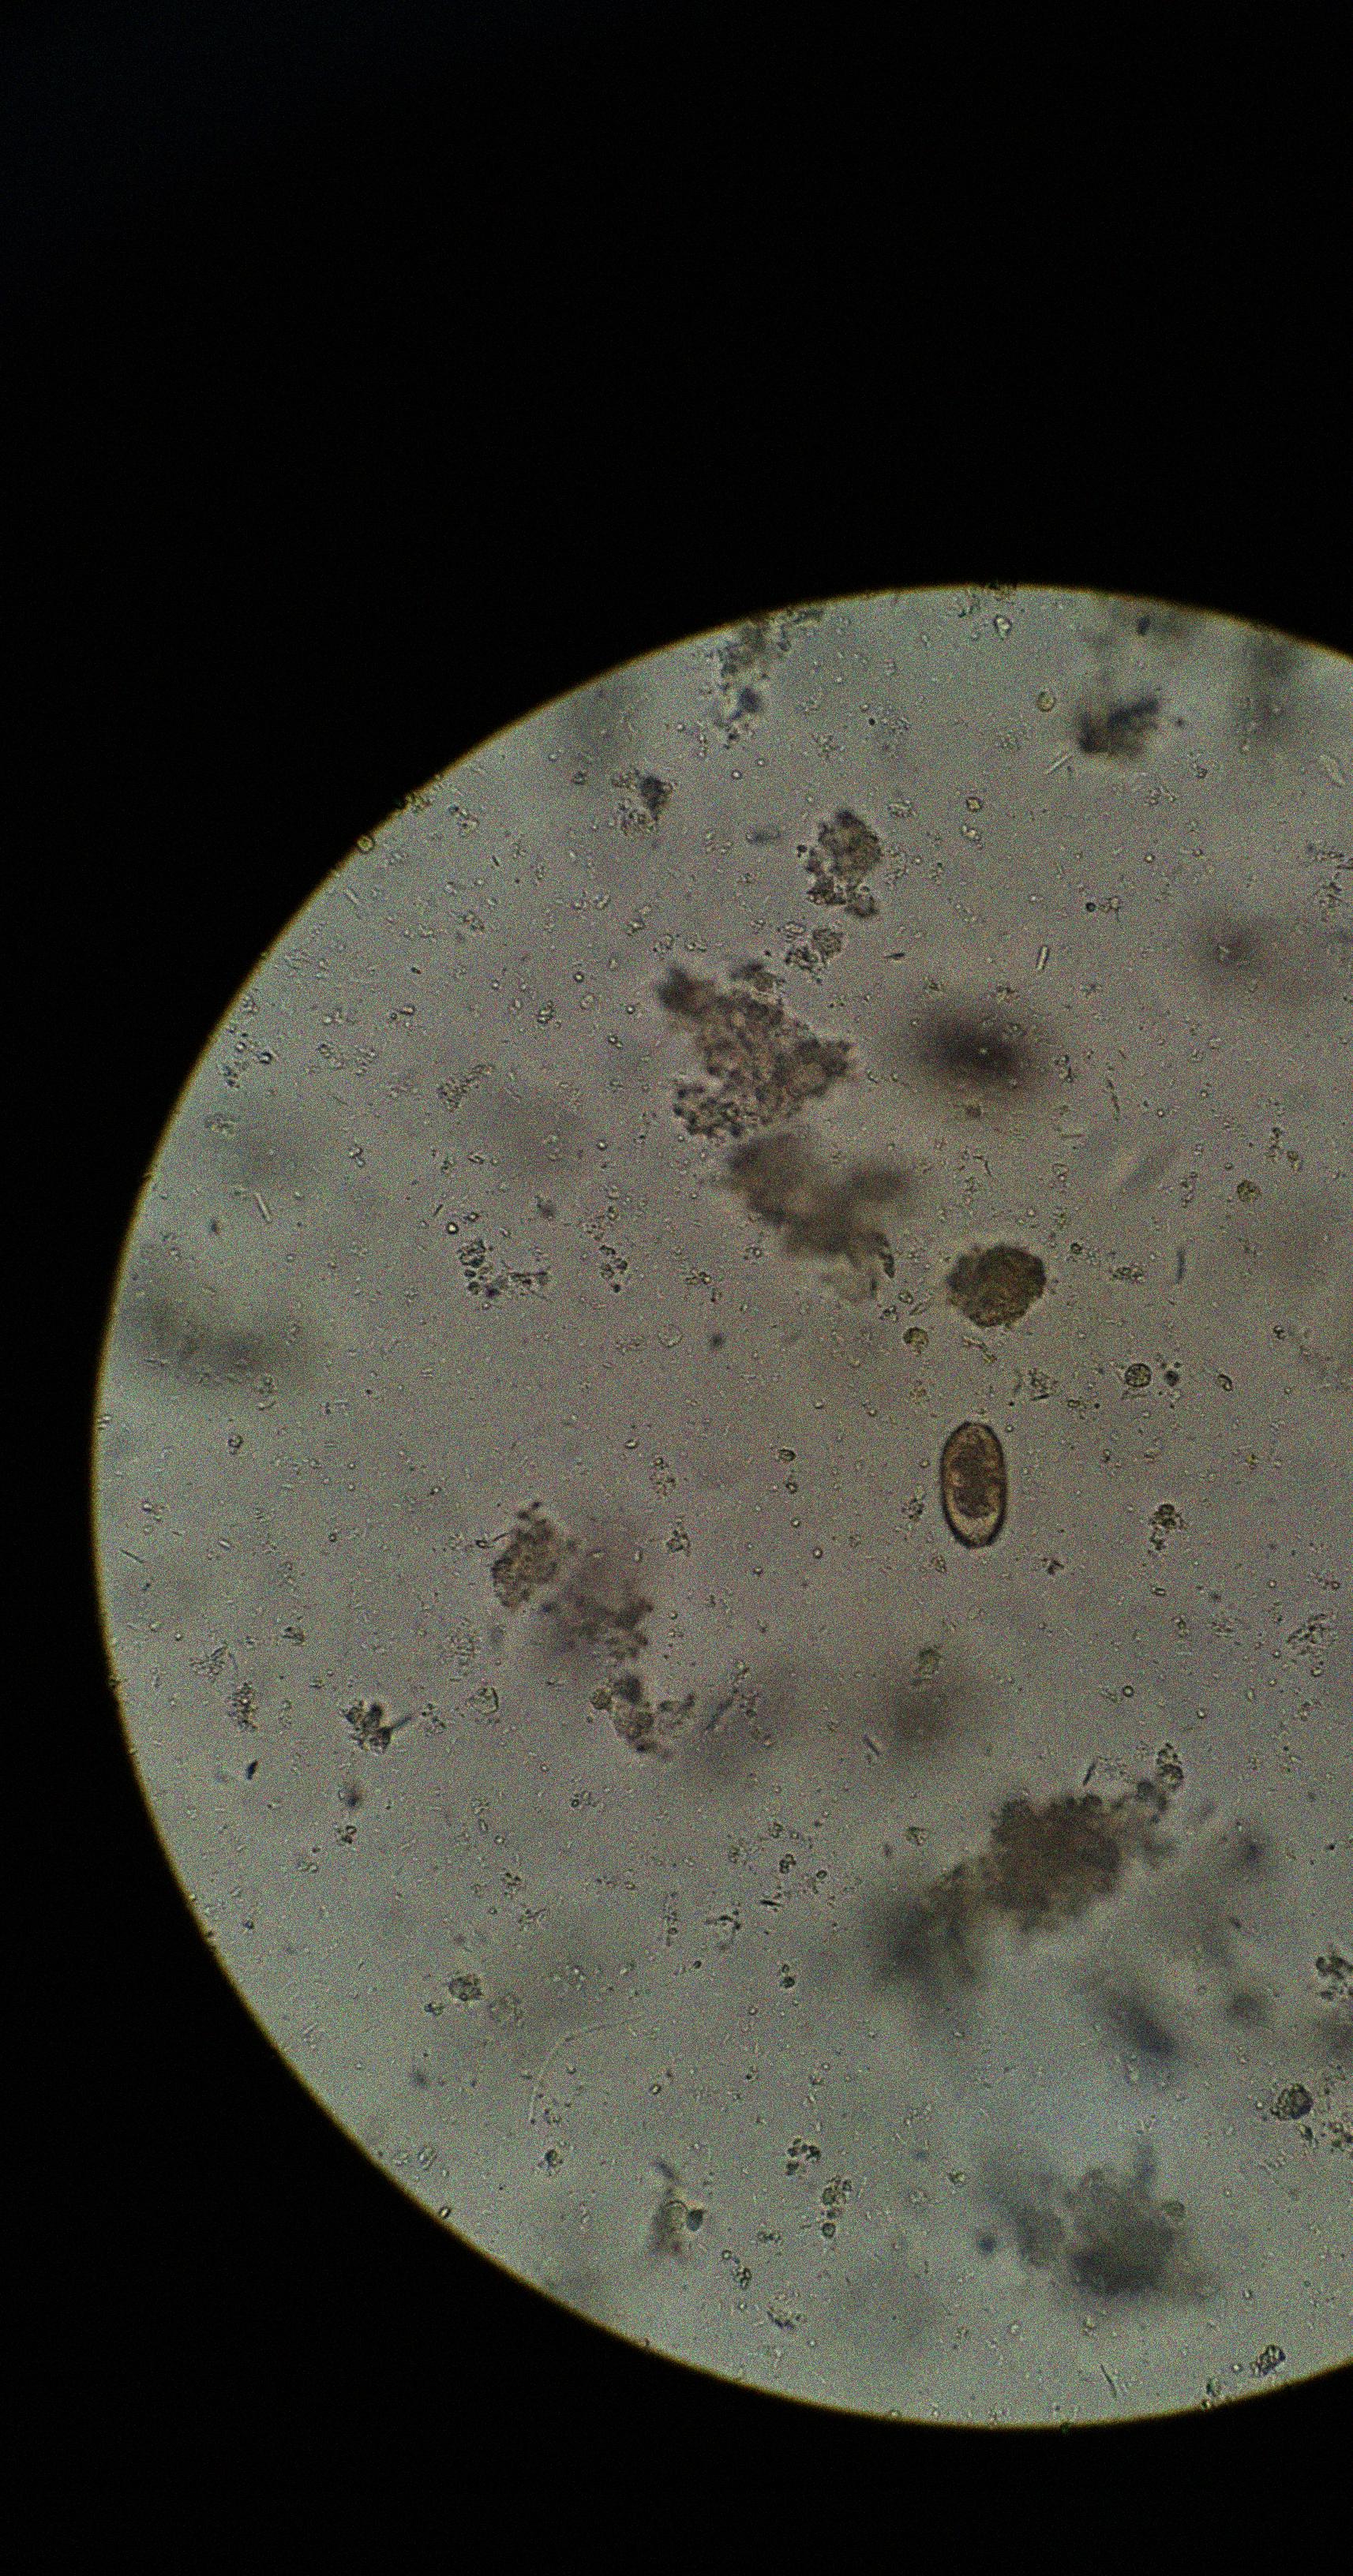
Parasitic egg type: Capillaria philippinensis